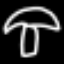
Label: mushroom